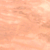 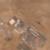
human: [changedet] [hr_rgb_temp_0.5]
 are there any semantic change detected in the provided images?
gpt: Some constructions were built in the desert.